Field crop: maize
Growth stage: 2
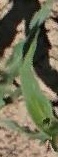
Species: maize